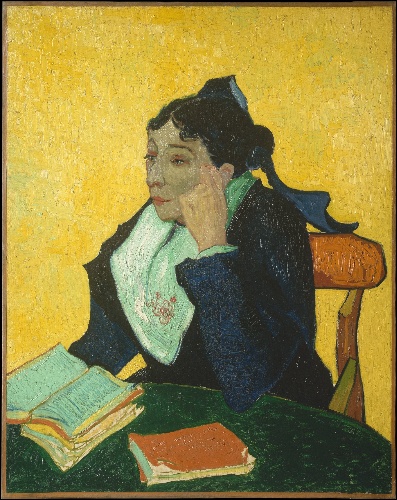
Title: L'Arlésienne: Madame Joseph-Michel Ginoux (Marie Julien, 1848–1911)
Artist: Vincent van Gogh
Artist bio: Dutch, Zundert 1853–1890 Auvers-sur-Oise
Date: 1888–89
Object type: Painting
Classification: Paintings
Medium: Oil on canvas
Dimensions: 36 × 29 in. (91.4 × 73.7 cm)
Department: European Paintings
Credit line: Bequest of Sam A. Lewisohn, 1951
Accession year: 1951
Repository: Metropolitan Museum of Art, New York, NY
Tags: Books|Portraits|Women